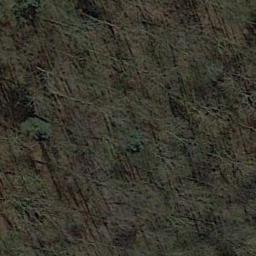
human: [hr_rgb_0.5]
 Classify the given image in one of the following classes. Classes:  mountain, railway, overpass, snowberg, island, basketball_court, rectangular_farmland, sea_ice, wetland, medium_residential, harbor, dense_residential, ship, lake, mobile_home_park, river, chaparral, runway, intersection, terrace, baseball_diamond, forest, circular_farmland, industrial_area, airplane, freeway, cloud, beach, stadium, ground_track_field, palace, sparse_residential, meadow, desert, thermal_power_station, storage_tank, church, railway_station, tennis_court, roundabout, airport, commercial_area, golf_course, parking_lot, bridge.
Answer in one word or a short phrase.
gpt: forest